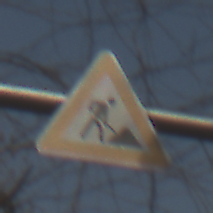
Verkehrszeichen: Arbeitsstelle
Umgebung: Outdoor, Nature
Tageszeit: MorningAfternoon
Wetter: Clear
Licht: Natural
Jahreszeit: Winter
Kontrast: HighContrast